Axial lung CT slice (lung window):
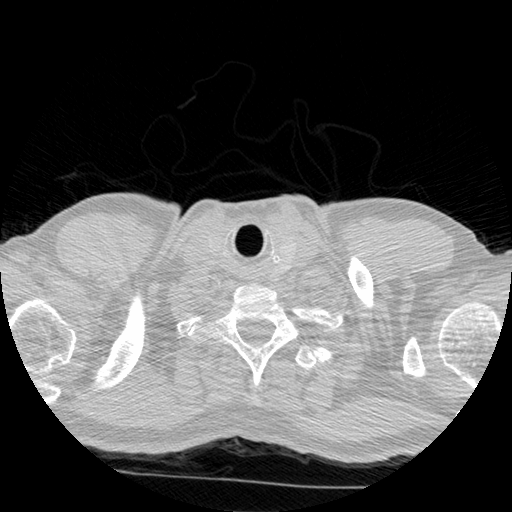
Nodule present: no